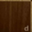
Piece: xx